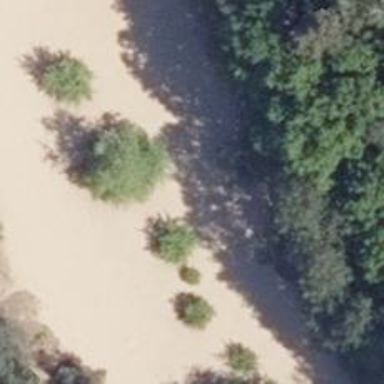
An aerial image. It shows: Sandy path.